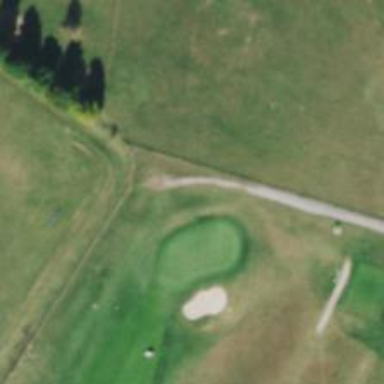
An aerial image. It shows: View of golf hole.